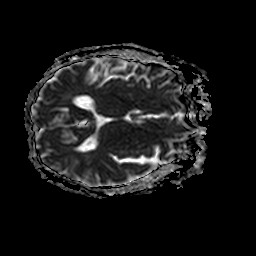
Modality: ADC
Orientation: axial
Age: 44
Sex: male
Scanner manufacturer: philips
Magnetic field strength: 1.5 T
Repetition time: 4.624 s
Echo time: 0.07764 s